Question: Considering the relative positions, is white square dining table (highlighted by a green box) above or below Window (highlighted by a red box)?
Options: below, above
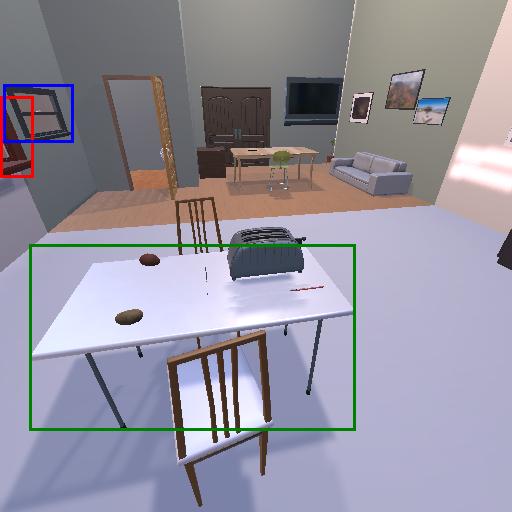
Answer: below